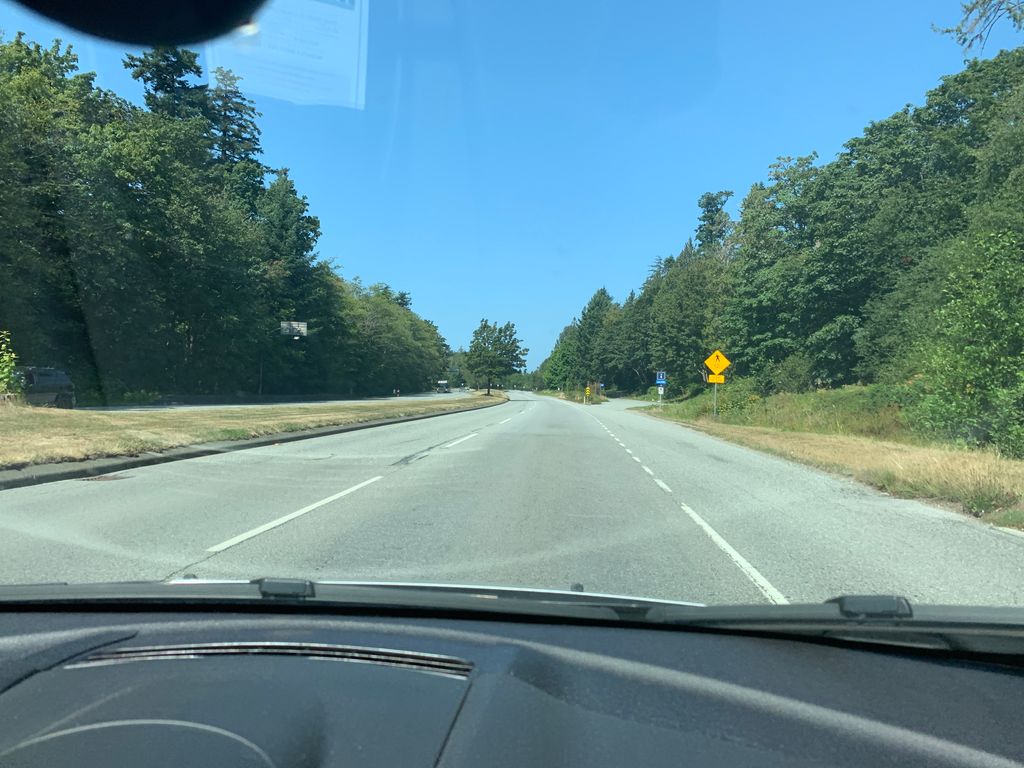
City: vancouver